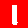
Digit: 1